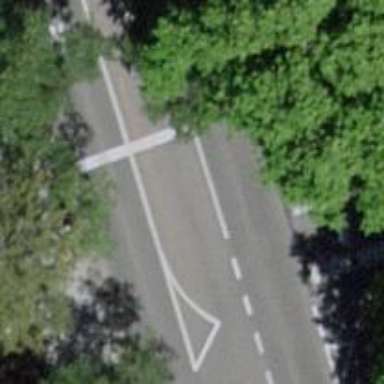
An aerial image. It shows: Road with traffic signals.